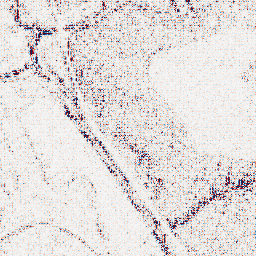
Category: wavelet
Decomposition family: wavelet_reverse_biorthogonal
Decomposition parameters: wavelet: rbio2.4
level: 1
Upsampling method: bilinear
Upsampling parameters: scale: 4
Upsampling scale: 4